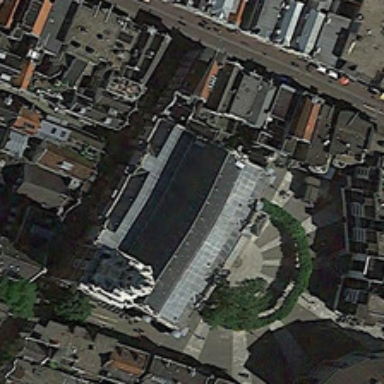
Many buildings are around a church near a road .